Question: I have a gradle project like this:
'''
root
|
|---- projectA
| |
| |----main
|
|---- projectB
| |
| |----test
...
'''
projectA is upgrading springboot 1.0 to 2.0
projectA gradle.build is like this:
'''
...
jar {
enabled = true
}
...
'''
and projectB test is depend on project A
projectB gradle.build is like this:
'''
...
dependencies {
testCompile project(':projectA')
}
...
'''
a compile error happened when running ./gradlew :projectB:test

the error message is:
'''
xxx.TestSupport.java:20: error: cannot access QueryManager
bad class file xxx/xxx/QueryManager.class
bad signature 3/44s9
'''
the TestSupport.java is in projectB
the QueryManager is in projectA. And the querymanager class use lombok and ea.async.
the TestSupport.java's content is:
'''
@SpringBootTest(webEnvironment = WebEnvironment.RANDOM_PORT, classes = {
MysqlConfigurationSelector.class
},
properties = {"query.mysql.nio.enable=true","query.mysql.port=9011"})
@RunWith(SpringRunner.class)
@ActiveProfiles("test")
public abstract class TestSupport {}
'''
I have searched a lot but I couldn't find anything helpful.
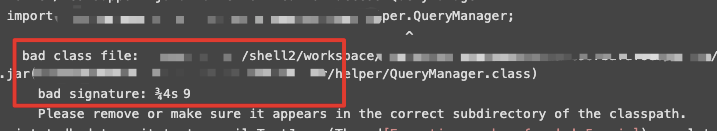
Answer: I have solved the problem.
the eaAsync lib ((github.com/electronicarts/ea-async) newest version 1.2.3 make the compile error. when downgrade to 1.0.5, the problem solved.